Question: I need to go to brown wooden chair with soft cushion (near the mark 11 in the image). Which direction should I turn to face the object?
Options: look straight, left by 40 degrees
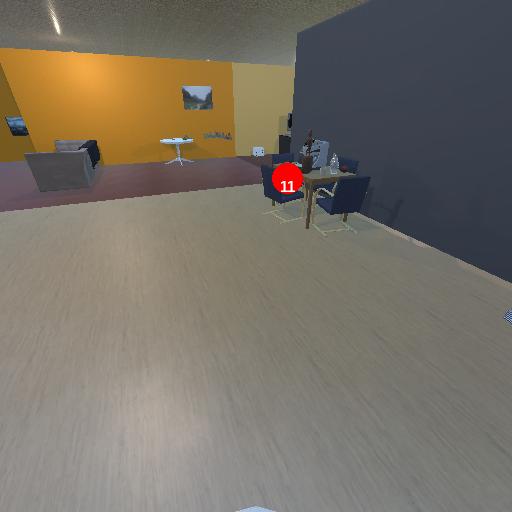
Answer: look straight